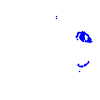
Particle: electron